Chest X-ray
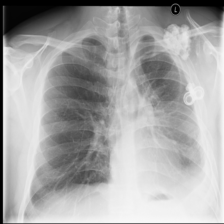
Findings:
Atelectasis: negative
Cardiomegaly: negative
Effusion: positive
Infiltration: negative
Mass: positive
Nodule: negative
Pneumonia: negative
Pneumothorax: negative
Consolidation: negative
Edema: negative
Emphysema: negative
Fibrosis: negative
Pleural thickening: negative
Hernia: negative